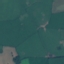
Land use / land cover class: Pasture